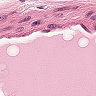
Metastatic tissue present: no